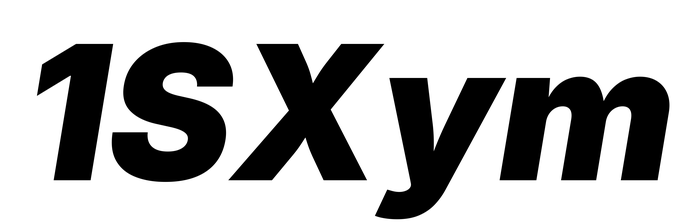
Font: Inter-Italic_Black_Italic